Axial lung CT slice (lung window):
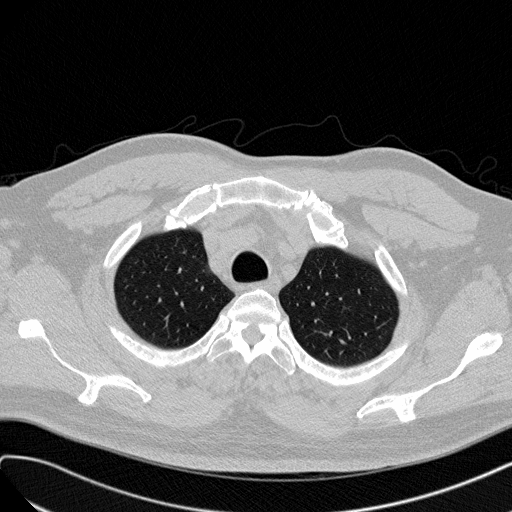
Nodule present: no